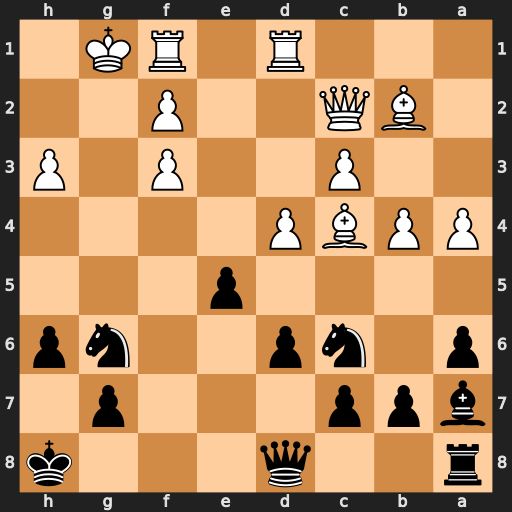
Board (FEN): r2q3k/bpp3p1/p1np2np/4p3/PPBP4/2P2P1P/1BQ2P2/3R1RK1
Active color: b
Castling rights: -
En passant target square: -
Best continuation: Qg5+ Kh1 Qh5 Be6 Qxf3+